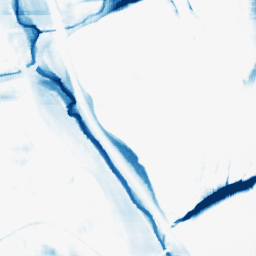
Category: morphological
Decomposition family: morphological_rect
Decomposition parameters: operation: closing
width: 50
height: 20
Upsampling method: fft_zeropad
Upsampling parameters: scale: 4
Upsampling scale: 4